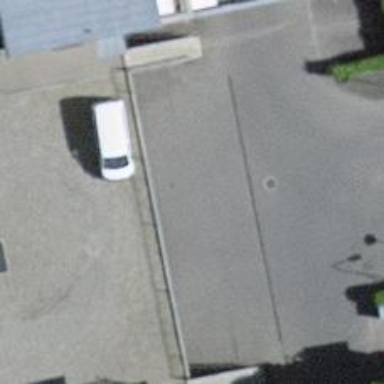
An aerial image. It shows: Parking entrance.